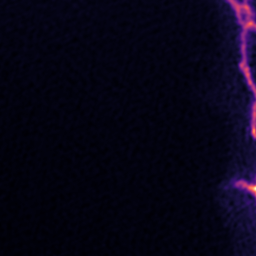
Label: Super-resolution ER image